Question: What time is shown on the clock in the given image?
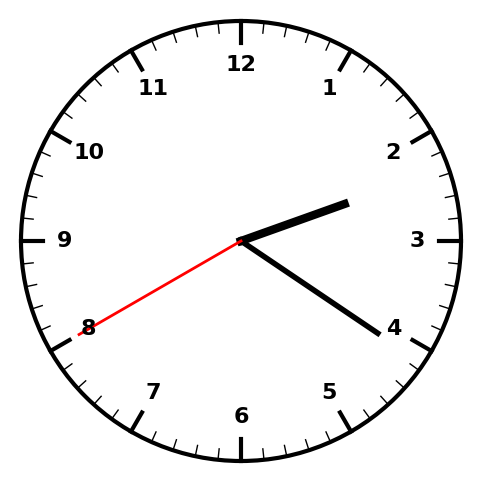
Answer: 02:20:40